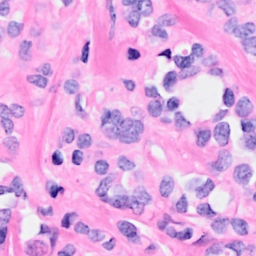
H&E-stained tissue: Breast